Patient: sex F, age 58
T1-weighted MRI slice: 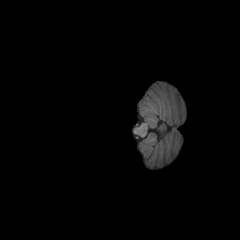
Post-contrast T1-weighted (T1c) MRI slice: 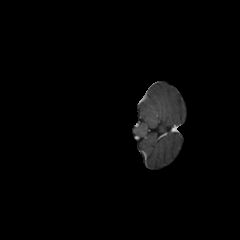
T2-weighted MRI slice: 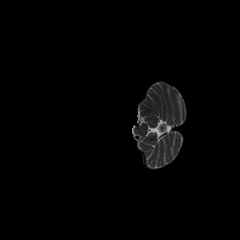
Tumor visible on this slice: no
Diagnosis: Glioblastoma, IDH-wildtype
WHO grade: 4